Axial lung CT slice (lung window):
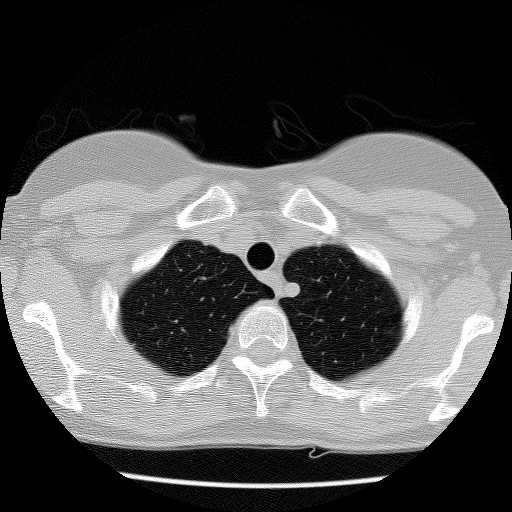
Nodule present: no